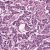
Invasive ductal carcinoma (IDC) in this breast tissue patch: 1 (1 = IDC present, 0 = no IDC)